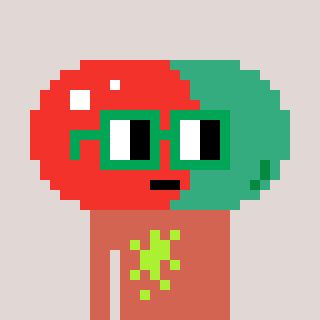
a pixel art character with square green glasses, a pill-shaped head and a peachy-colored body on a warm background